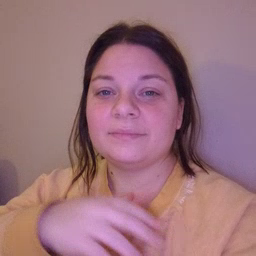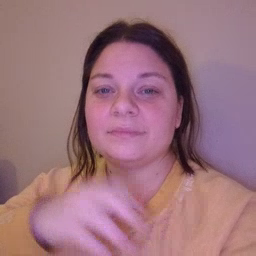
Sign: dirty